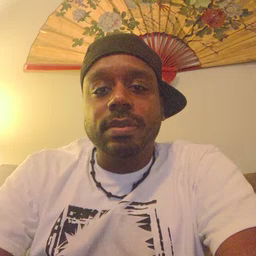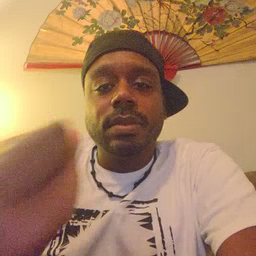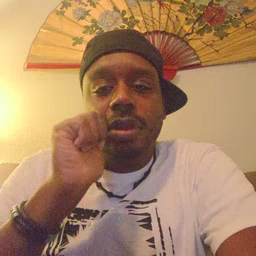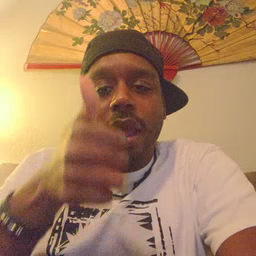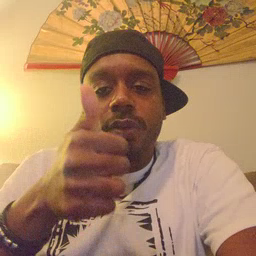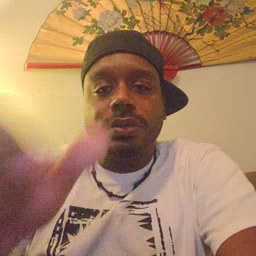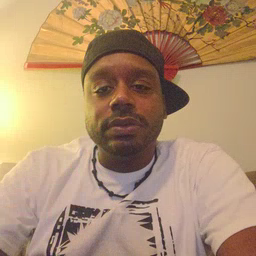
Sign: tomorrow